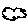
Label: cloud